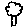
Label: tree